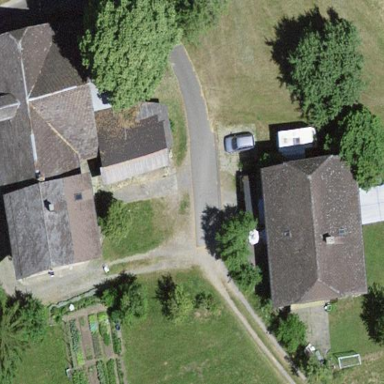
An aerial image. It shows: Farmyard area.